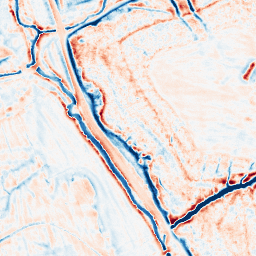
Category: edge_preserving
Decomposition family: bilateral
Decomposition parameters: d: 15
sigma_color: 150
sigma_space: 100
Upsampling method: quadratic
Upsampling parameters: scale: 4
Upsampling scale: 4